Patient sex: F
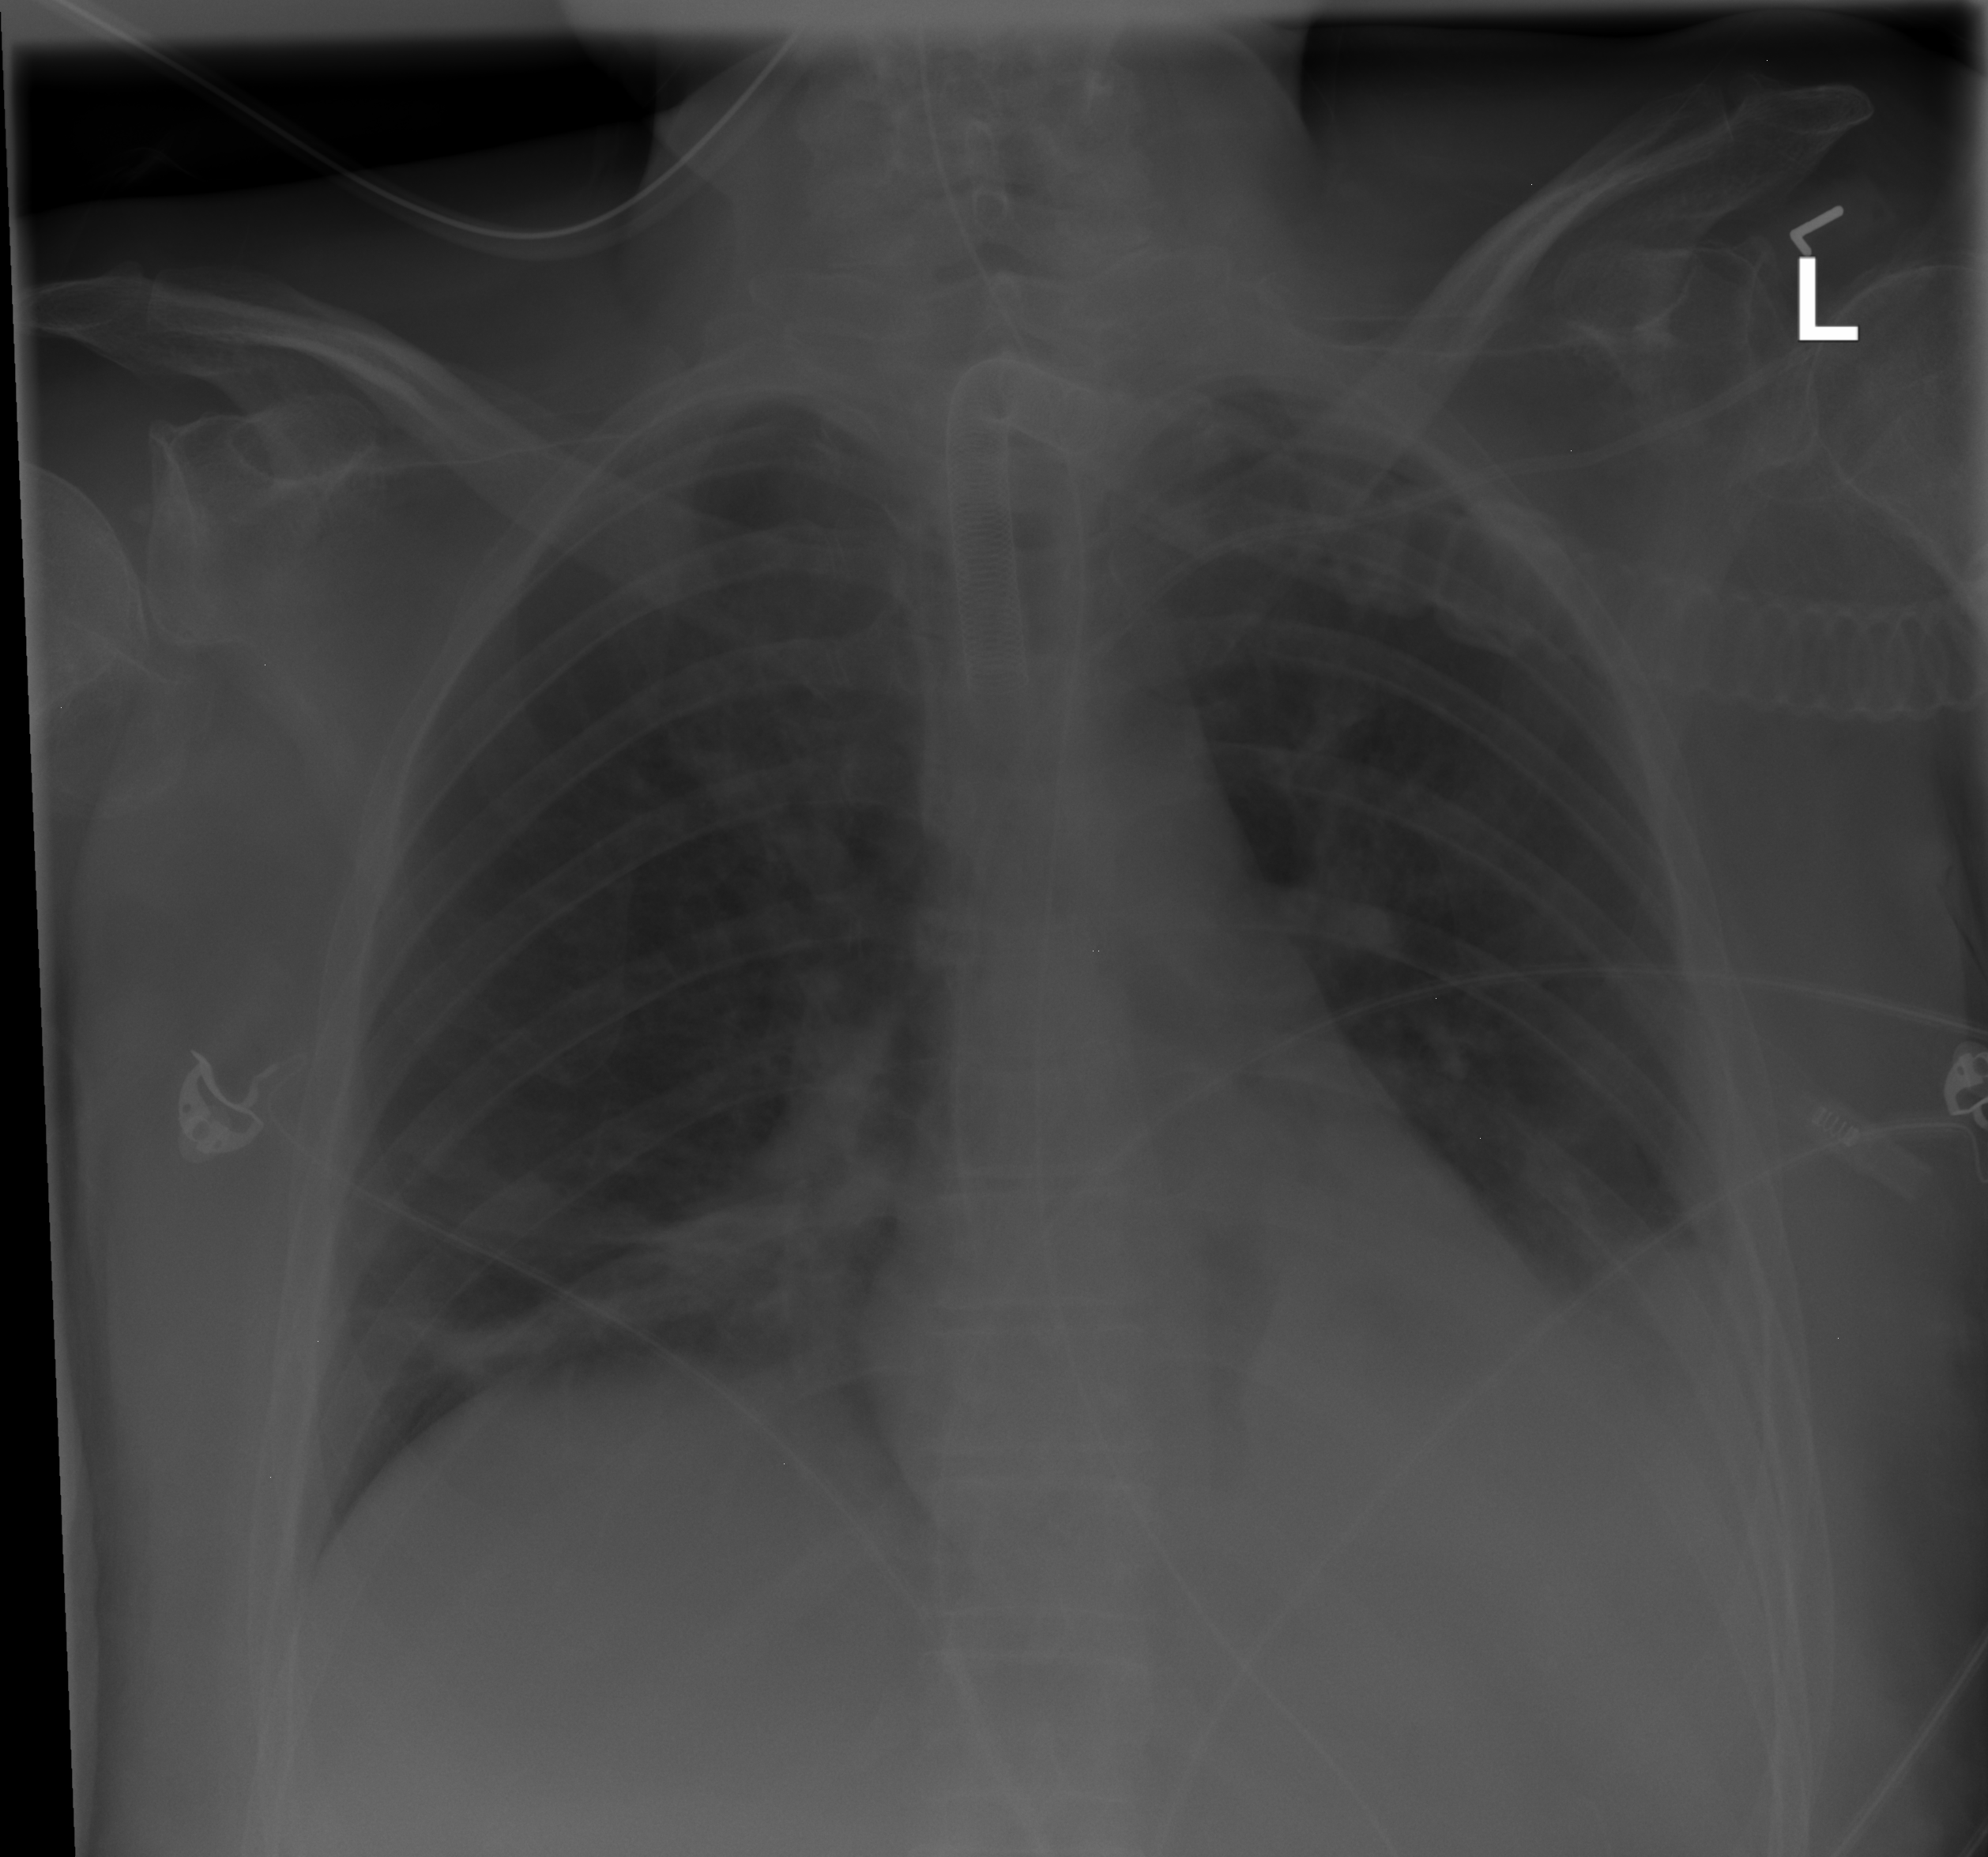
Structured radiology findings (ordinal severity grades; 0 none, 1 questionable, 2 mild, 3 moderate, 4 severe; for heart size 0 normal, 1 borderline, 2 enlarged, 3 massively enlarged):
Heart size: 0
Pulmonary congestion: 0
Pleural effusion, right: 0
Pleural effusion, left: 2
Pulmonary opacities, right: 0
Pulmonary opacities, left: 0
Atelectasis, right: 2
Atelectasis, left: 2